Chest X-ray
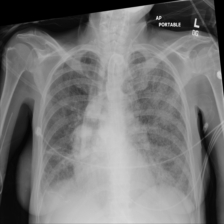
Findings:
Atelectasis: negative
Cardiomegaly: negative
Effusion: negative
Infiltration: negative
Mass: negative
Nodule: negative
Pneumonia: negative
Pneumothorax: negative
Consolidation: negative
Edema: negative
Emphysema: negative
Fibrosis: negative
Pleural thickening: negative
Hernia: negative